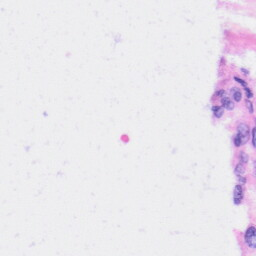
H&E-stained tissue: Liver